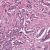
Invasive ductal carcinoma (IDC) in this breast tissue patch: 1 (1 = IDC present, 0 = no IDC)